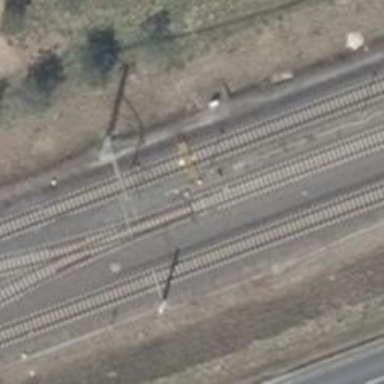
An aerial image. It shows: Railway switch.